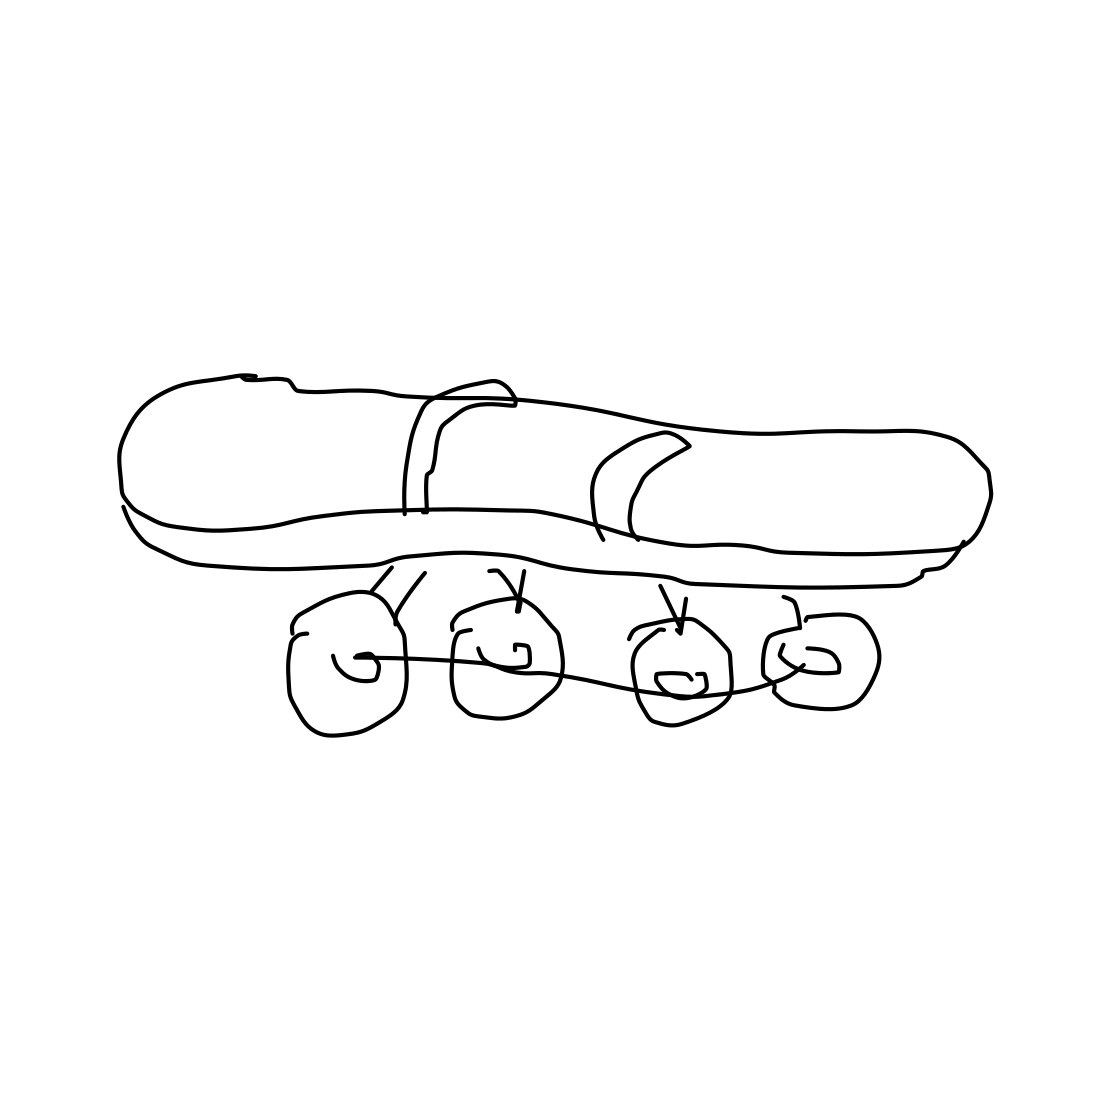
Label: skateboard